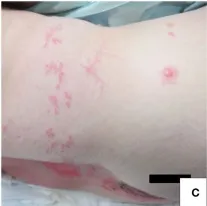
(B) Light-arc and electric discharge-induced damage marks in the switchgear.
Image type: medical_photograph (skin_photograph)